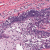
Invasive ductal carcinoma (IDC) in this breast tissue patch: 0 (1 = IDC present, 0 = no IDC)